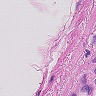
Metastatic tissue present: no